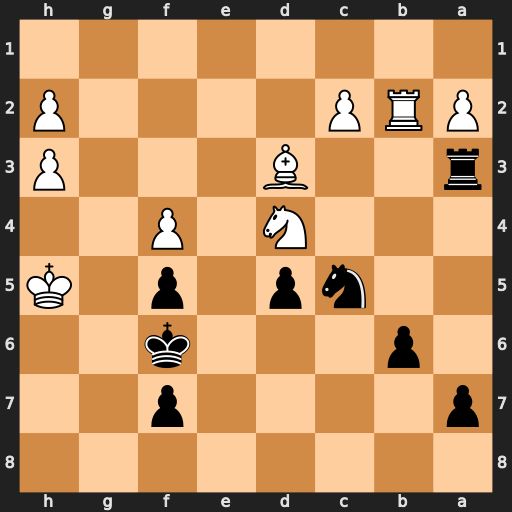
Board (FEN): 8/p4p2/1p3k2/2np1p1K/3N1P2/r2B3P/PRP4P/8
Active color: b
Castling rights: -
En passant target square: -
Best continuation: Nxd3 cxd3 Rxd3 Kh4 Rxd4